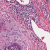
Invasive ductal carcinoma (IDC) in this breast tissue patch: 0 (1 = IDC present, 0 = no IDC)